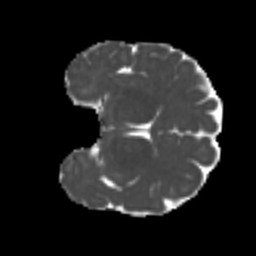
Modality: MD
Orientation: coronal
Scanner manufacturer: siemens
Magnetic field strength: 3 T
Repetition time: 4 s
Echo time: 0.0594 s